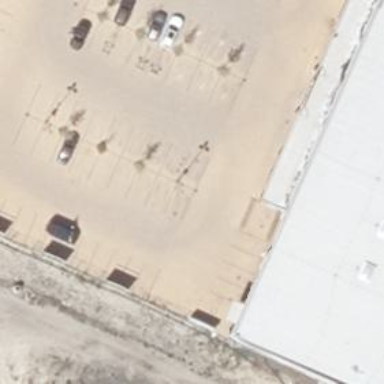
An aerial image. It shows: Road serving as parking aisle.